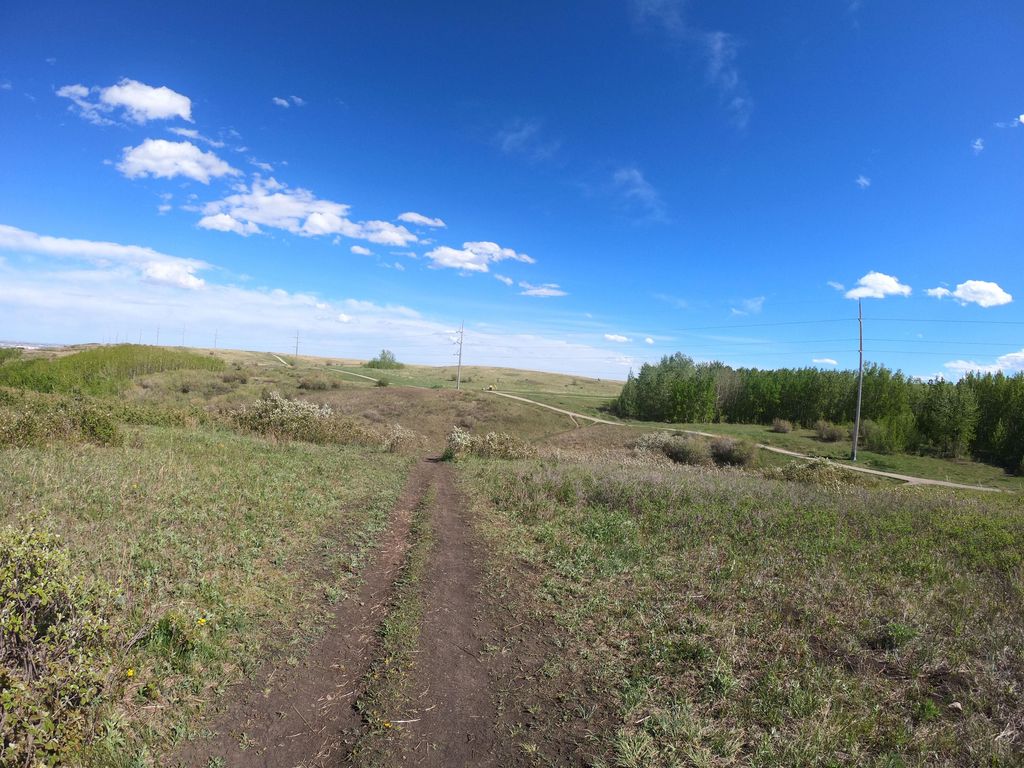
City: calgary